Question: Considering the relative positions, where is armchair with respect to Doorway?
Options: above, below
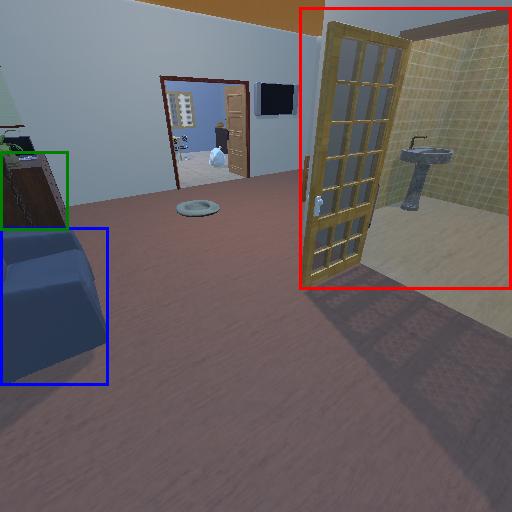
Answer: above